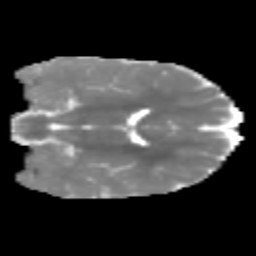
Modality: MD
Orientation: coronal
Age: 7
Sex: male
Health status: healthy